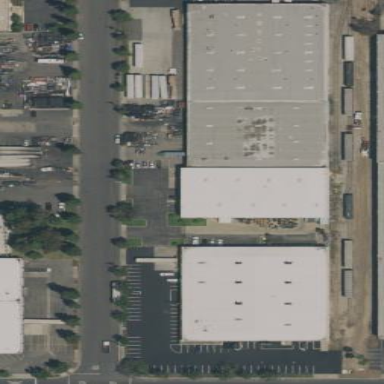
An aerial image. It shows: Warehouse building.